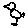
Label: bird